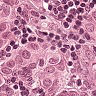
Metastatic tissue present: yes